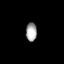
Tissue: skin
Cell type: Fibroblasts
Senescence score: 0.6738
Nuclear area (px): 198
Mean DAPI intensity: 166.465